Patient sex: F
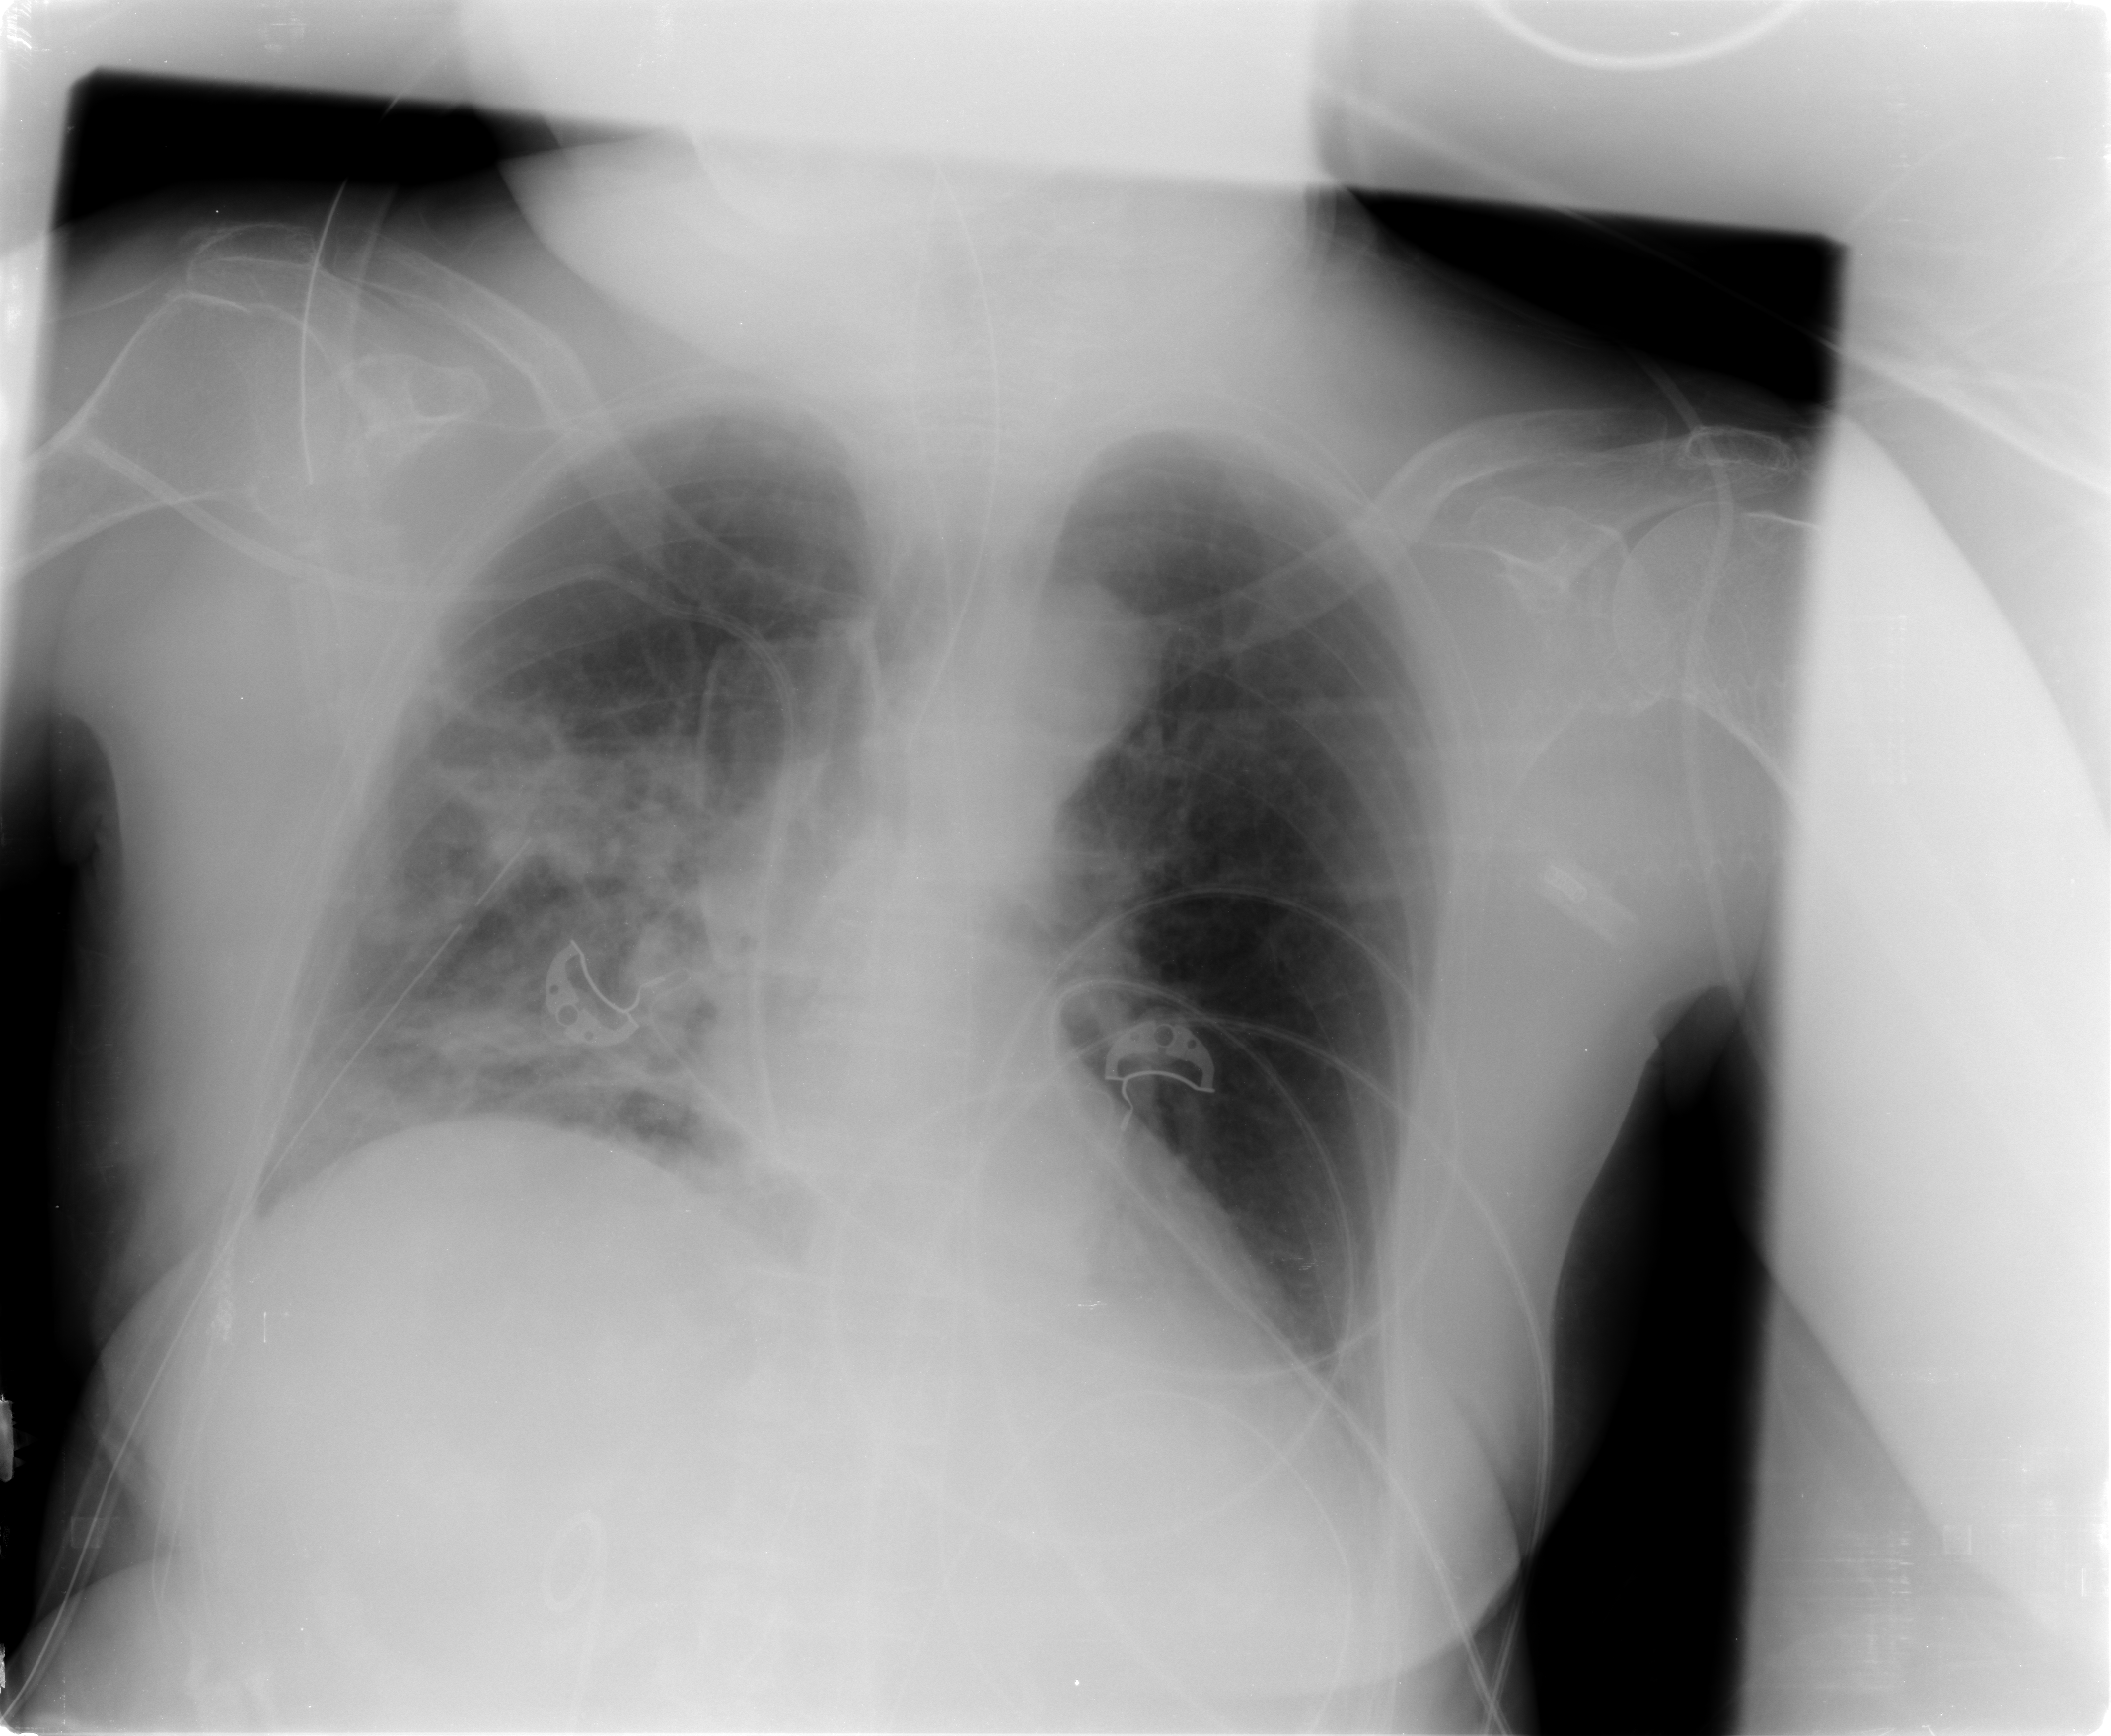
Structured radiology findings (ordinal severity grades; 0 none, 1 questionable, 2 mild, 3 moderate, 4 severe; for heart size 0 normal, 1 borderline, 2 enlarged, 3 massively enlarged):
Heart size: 0
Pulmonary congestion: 0
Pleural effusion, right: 2
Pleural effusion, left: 1
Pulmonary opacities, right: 3
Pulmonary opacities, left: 0
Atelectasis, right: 3
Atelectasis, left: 2